Interaction volume radius: 5 \u00c5
Interaction volume height: 30 \u00c5
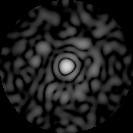
Disorder parameter: 0.8585